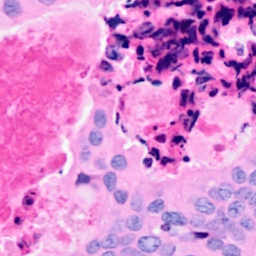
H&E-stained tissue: Breast